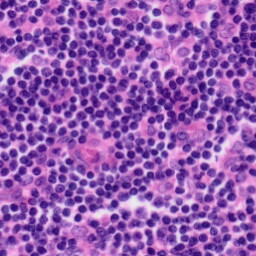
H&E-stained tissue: Tonsil